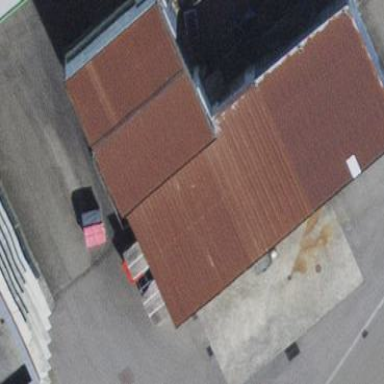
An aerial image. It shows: Industrial building with flat roof.